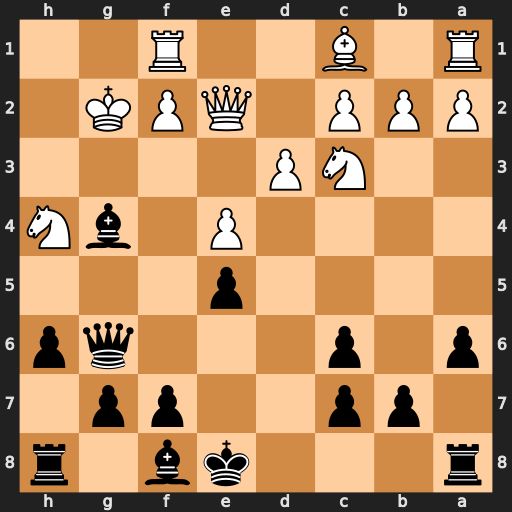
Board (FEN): r3kb1r/1pp2pp1/p1p3qp/4p3/4P1bN/2NP4/PPP1QPK1/R1B2R2
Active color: b
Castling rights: kq
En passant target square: -
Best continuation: Bxe2+ Nxg6 Bxf1+ Kxf1 fxg6